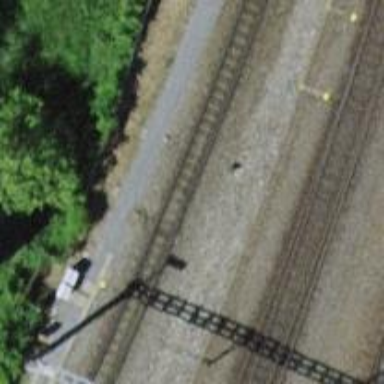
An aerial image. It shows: Railway switch.